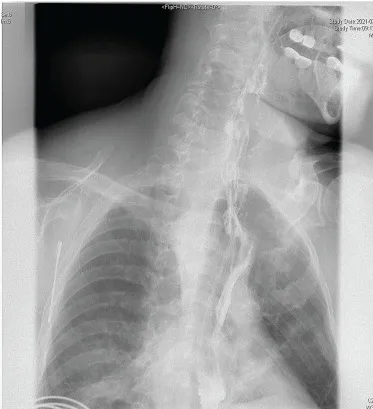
Postoperative upper gastrointestinal imaging. (A-C) show the results of the patient's upper gastrointestinal imaging one week after the operation, with no anastomotic fistula present.
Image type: radiology (x_ray)